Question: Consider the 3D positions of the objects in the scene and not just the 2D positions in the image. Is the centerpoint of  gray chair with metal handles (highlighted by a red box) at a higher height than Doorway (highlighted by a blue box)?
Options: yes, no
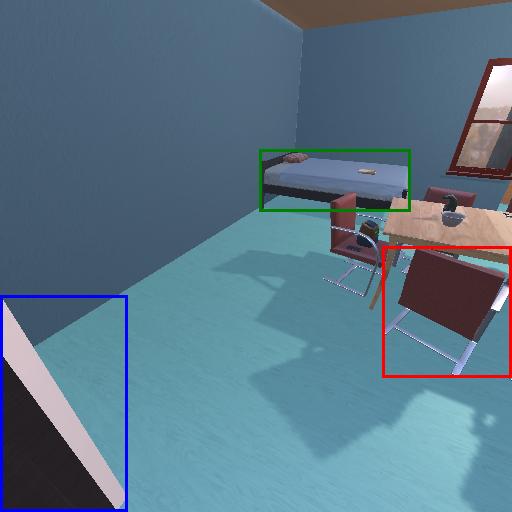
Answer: yes